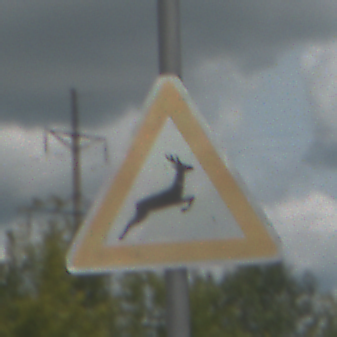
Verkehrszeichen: WildwechselLinks
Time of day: Midday
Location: Outdoor (Suburban)
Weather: PartlyCloudy
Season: Summer
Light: Natural